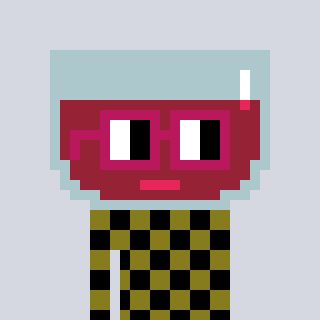
a pixel art character with square dark red glasses, a wine-shaped head and a gunk-colored body on a cool background